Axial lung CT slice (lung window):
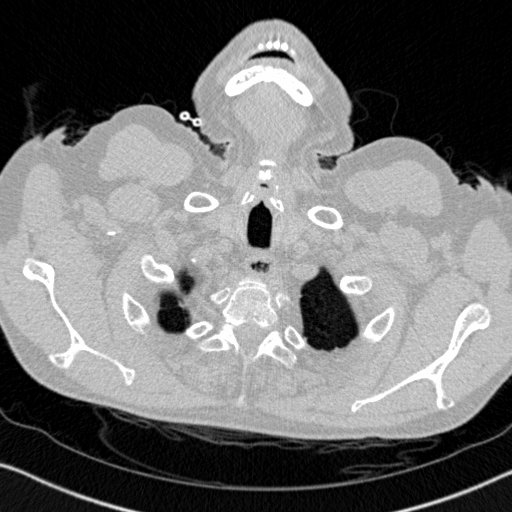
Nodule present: no